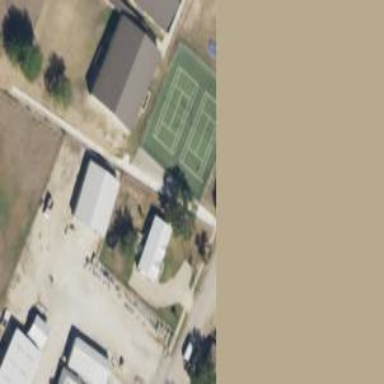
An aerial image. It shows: Tennis court on pitch designated for leisure land.